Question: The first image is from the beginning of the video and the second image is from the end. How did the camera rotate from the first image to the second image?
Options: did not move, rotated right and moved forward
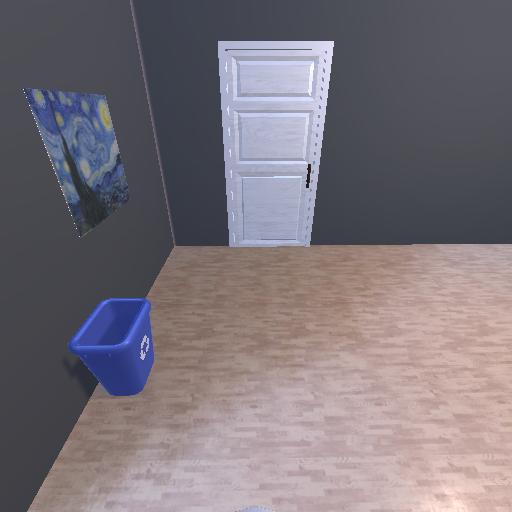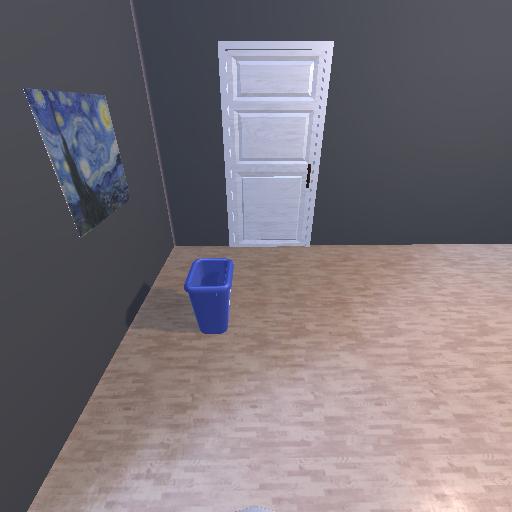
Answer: did not move